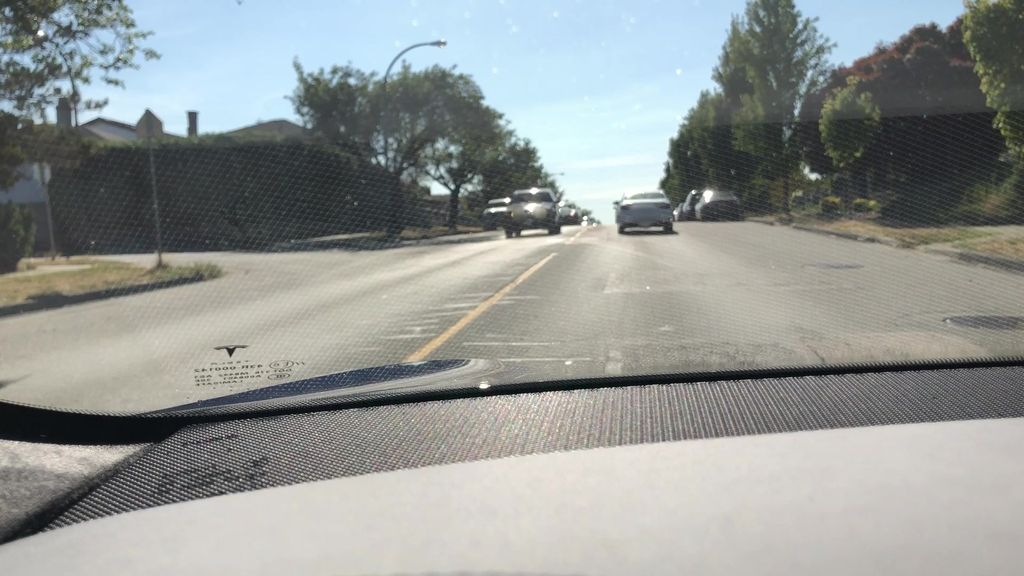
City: vancouver